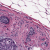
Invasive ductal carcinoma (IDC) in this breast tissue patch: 1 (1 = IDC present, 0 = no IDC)